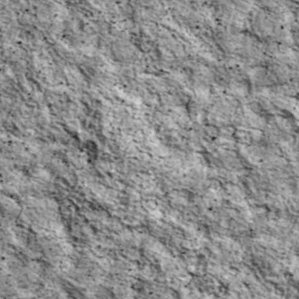
Label: non_frost